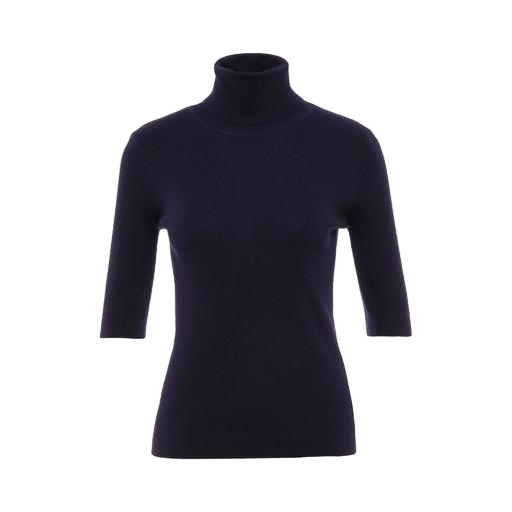
short-sleeve turtleneck top, high-neck top, skinny-fit polo shirt, white background